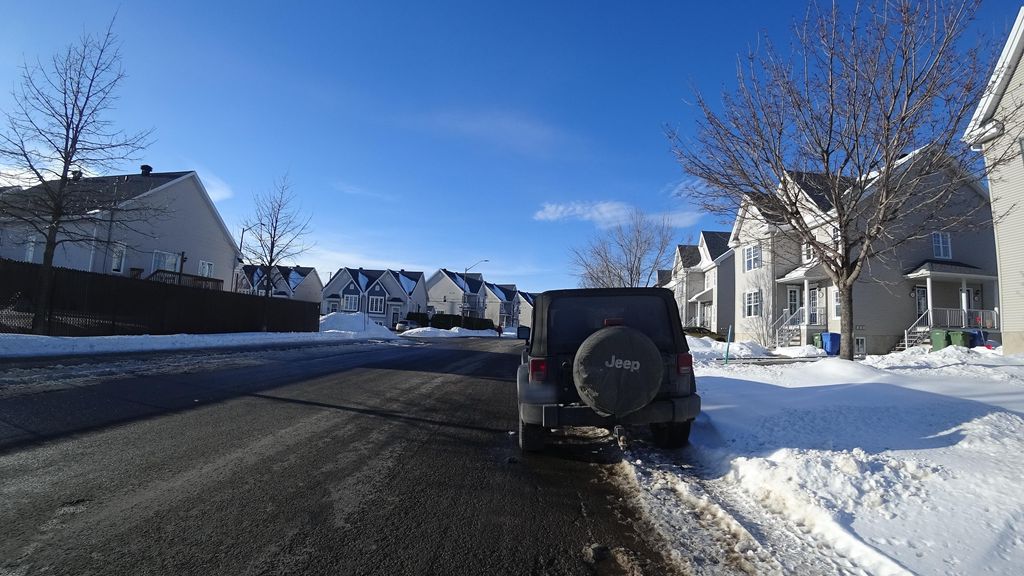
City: quebec_city